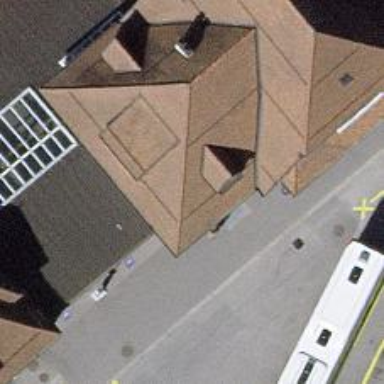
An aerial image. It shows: Kiosk.